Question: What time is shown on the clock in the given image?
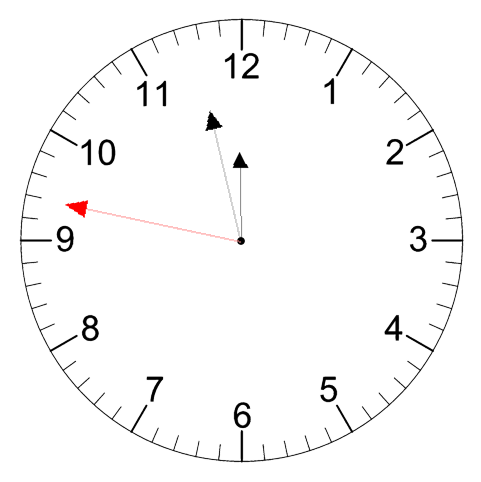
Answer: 11:57:47